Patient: sex M, age 34
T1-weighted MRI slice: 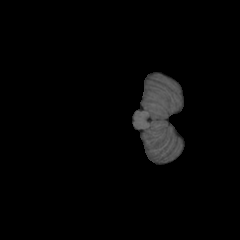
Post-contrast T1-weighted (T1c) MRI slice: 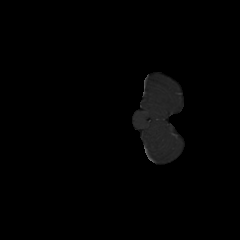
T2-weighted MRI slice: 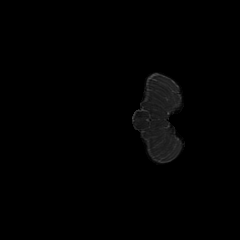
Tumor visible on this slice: no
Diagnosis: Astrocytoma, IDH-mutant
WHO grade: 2